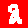
Digit: 2